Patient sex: F
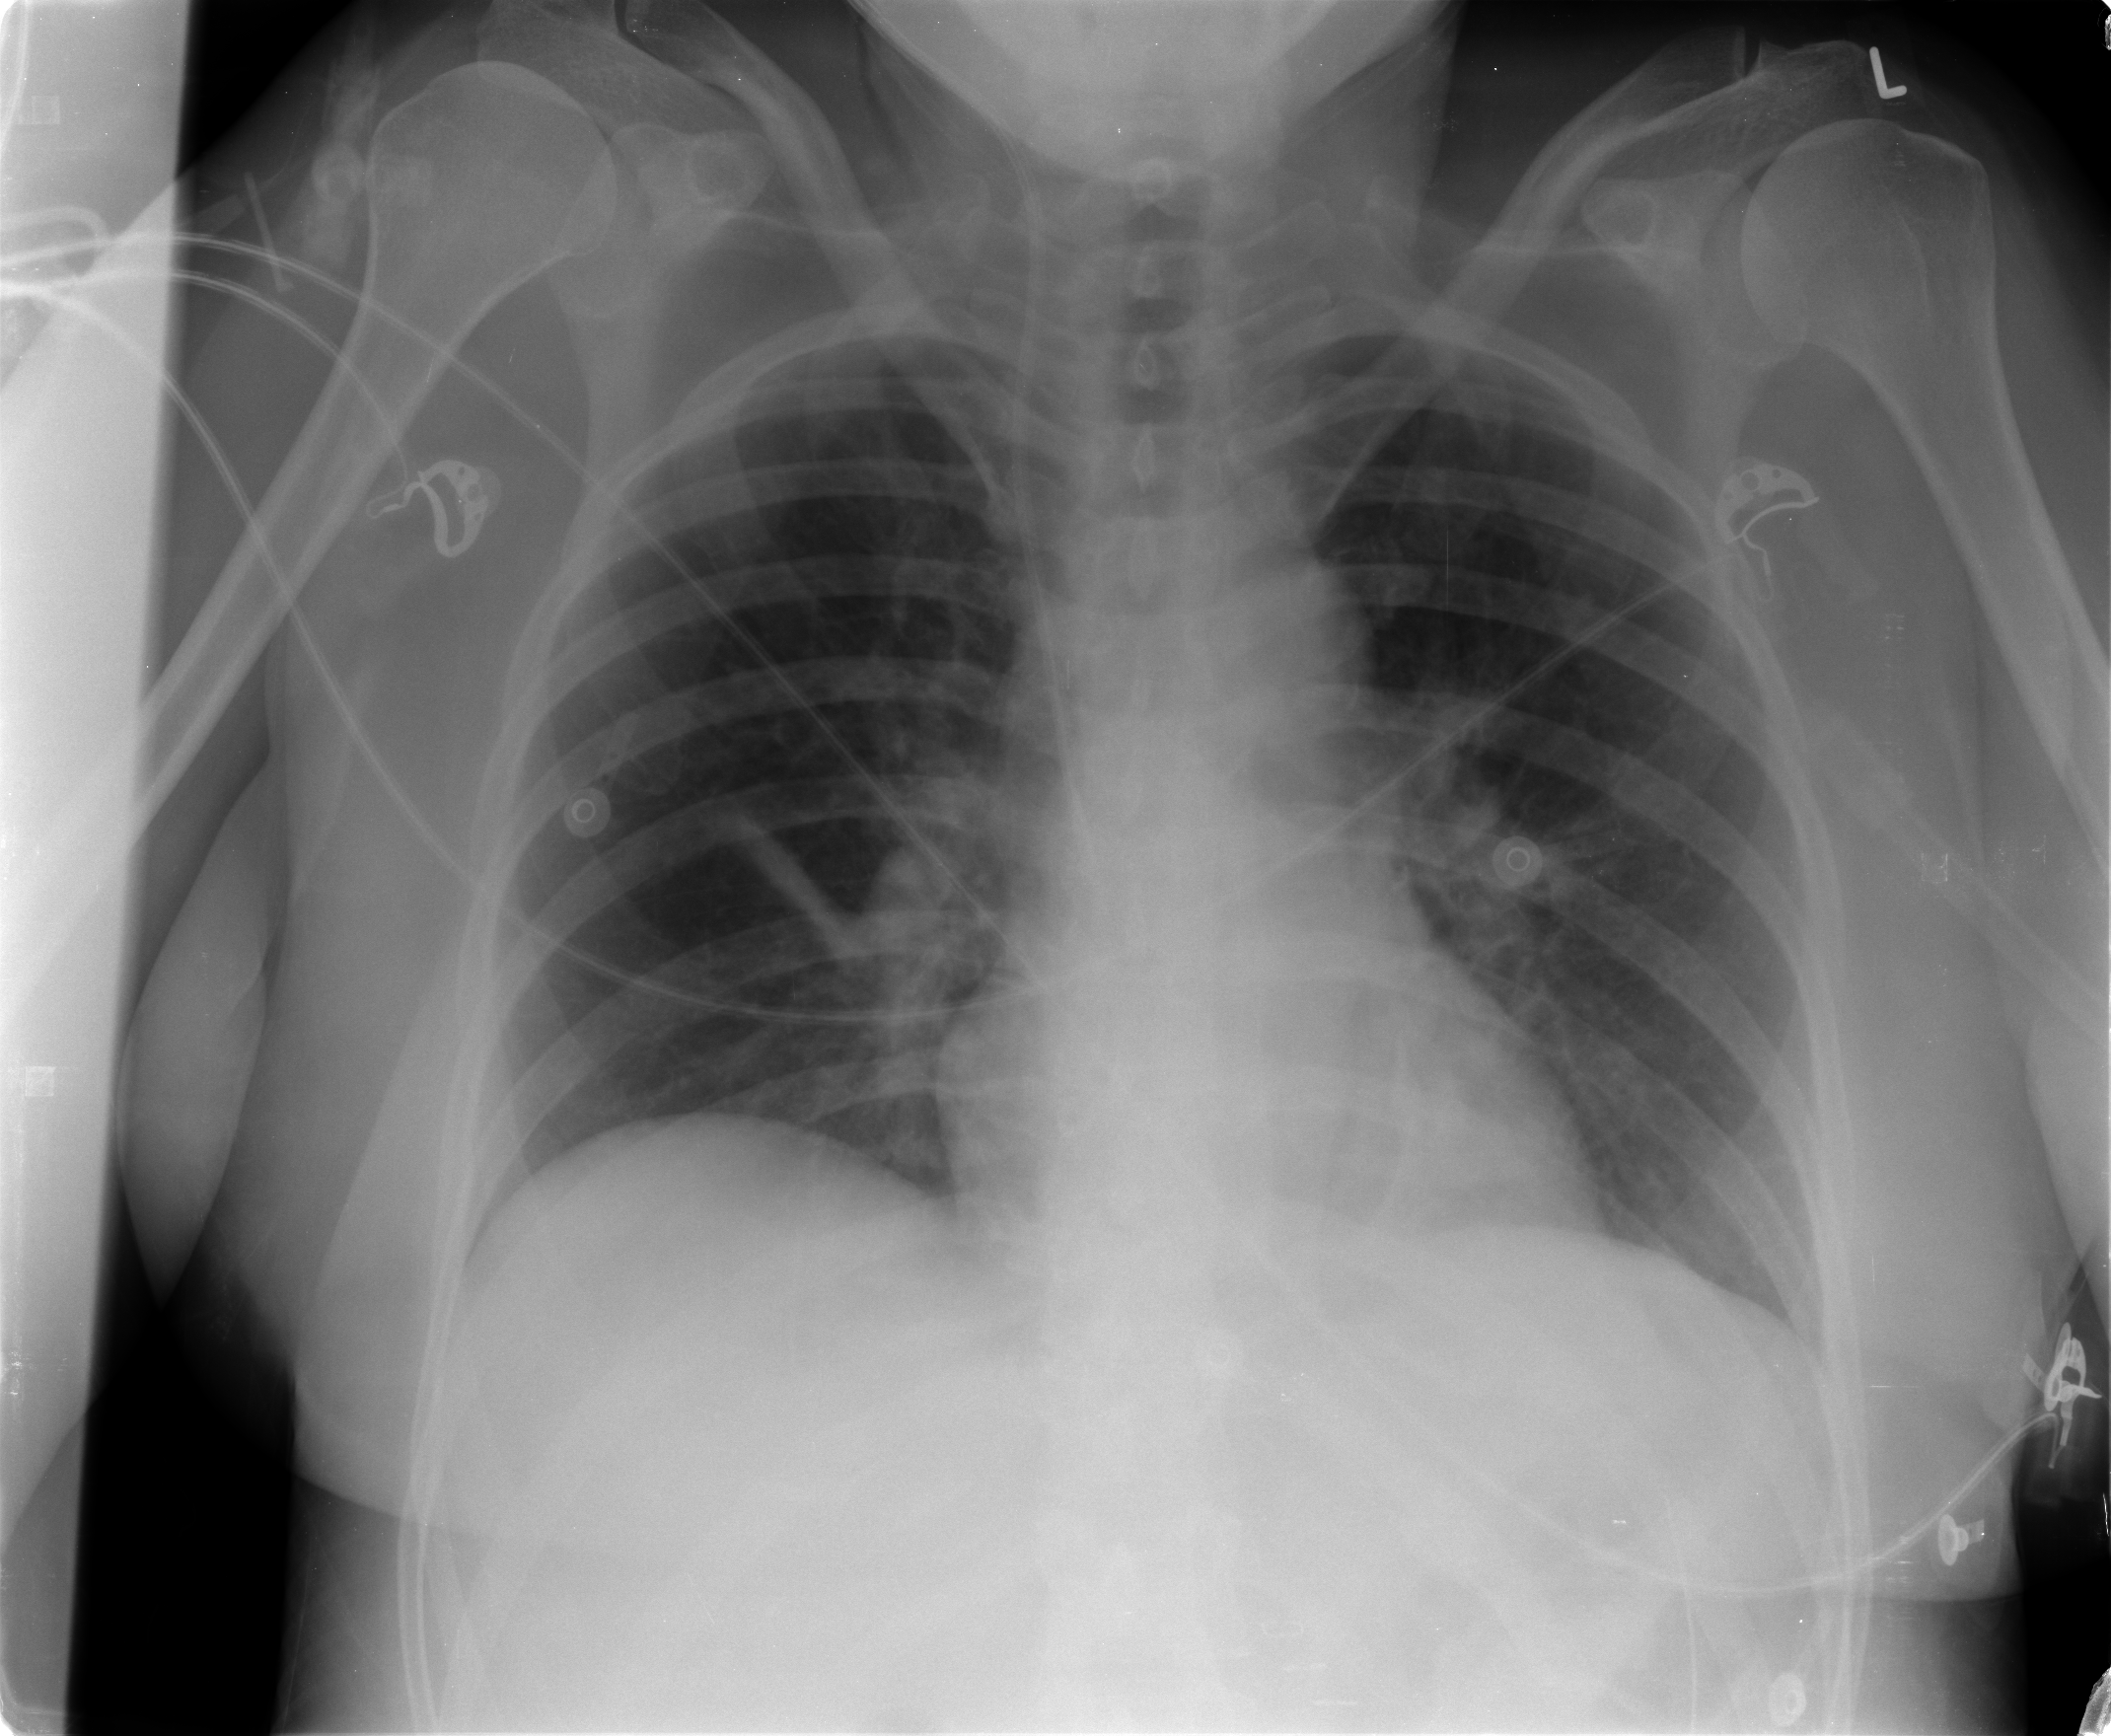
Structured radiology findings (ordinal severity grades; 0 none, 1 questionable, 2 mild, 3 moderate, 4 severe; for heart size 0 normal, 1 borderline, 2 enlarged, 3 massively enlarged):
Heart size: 0
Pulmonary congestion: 0
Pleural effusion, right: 0
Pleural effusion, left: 0
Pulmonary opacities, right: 0
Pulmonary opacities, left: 0
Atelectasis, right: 2
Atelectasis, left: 0